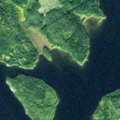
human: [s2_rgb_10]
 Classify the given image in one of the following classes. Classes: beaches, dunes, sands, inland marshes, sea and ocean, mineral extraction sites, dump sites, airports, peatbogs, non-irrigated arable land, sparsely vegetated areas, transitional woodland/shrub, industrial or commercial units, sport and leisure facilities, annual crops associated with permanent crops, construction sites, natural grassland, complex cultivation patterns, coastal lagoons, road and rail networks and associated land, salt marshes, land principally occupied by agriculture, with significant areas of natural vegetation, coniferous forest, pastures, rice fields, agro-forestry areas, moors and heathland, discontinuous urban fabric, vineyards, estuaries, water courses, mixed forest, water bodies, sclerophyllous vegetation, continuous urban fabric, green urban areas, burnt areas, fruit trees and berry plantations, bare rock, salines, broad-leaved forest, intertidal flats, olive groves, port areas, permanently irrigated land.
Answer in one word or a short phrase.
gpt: coniferous forest, transitional woodland/shrub, water bodies